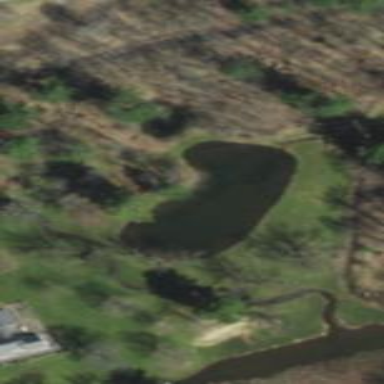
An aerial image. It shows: Serene pond surrounded by nature.